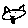
Label: cat